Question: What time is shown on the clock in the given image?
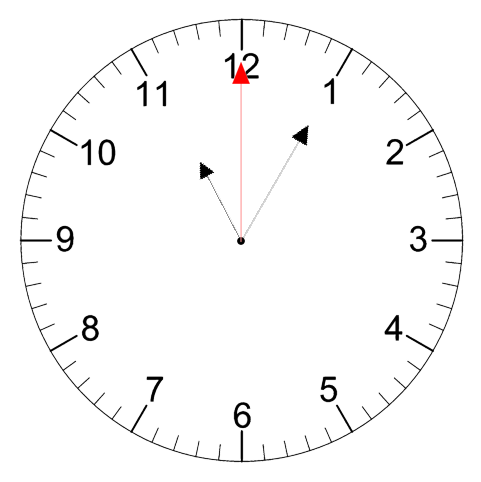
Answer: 11:05:00